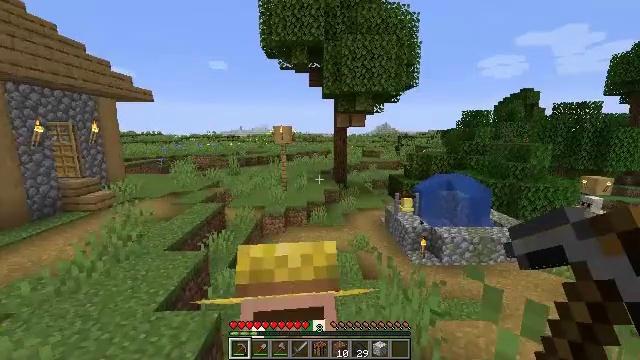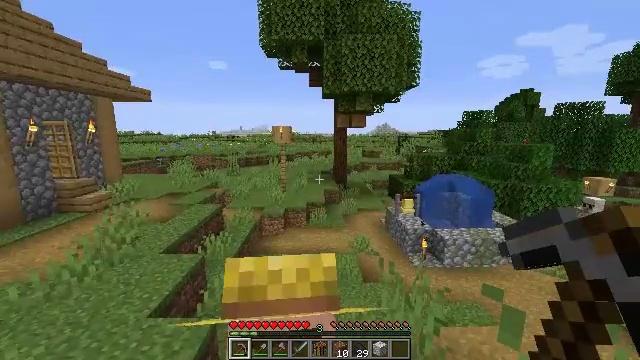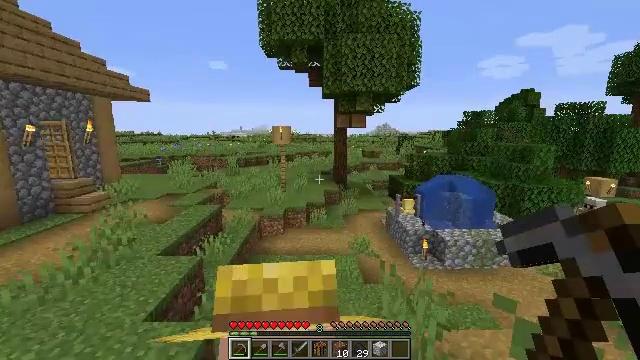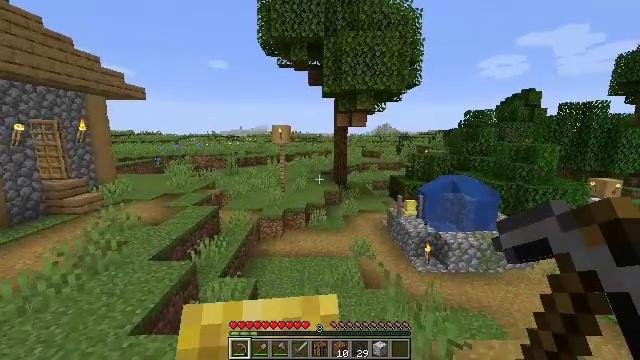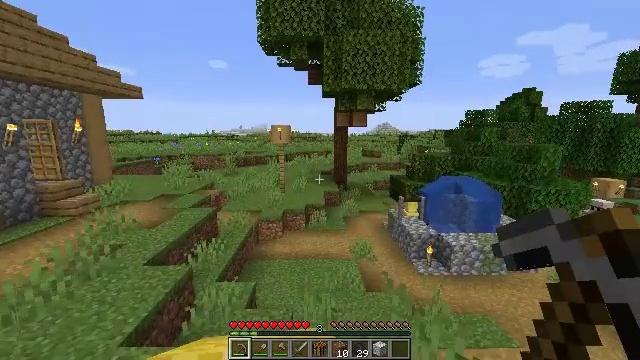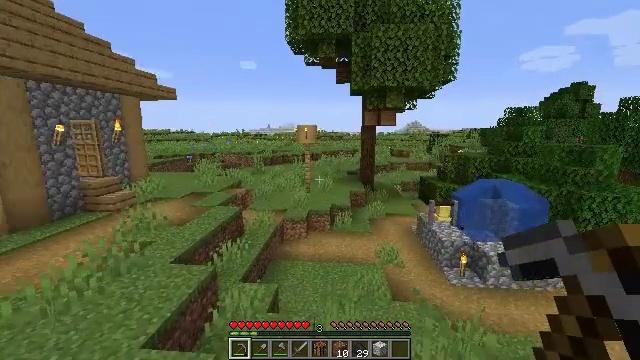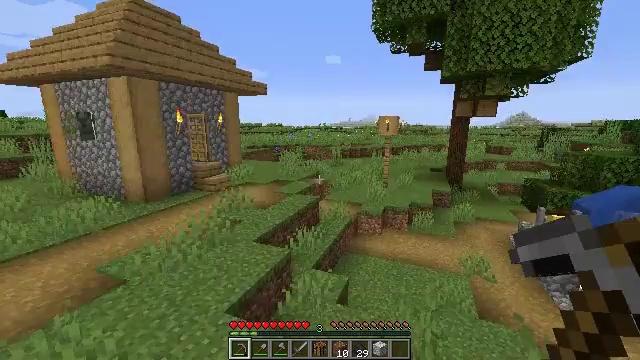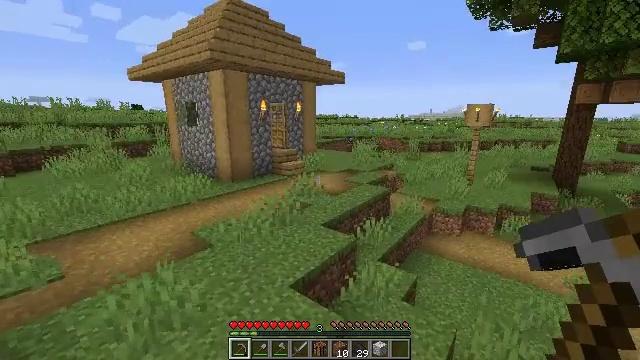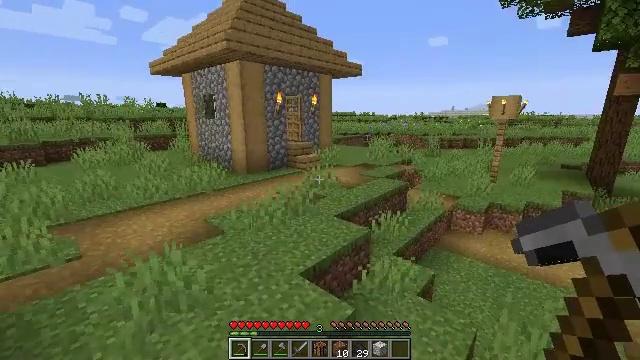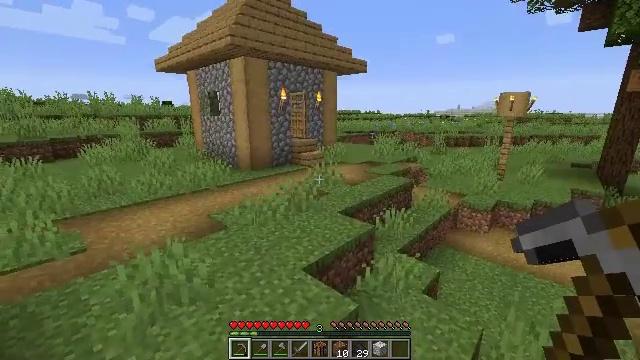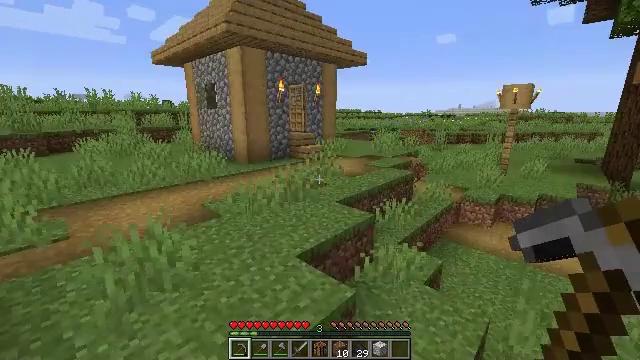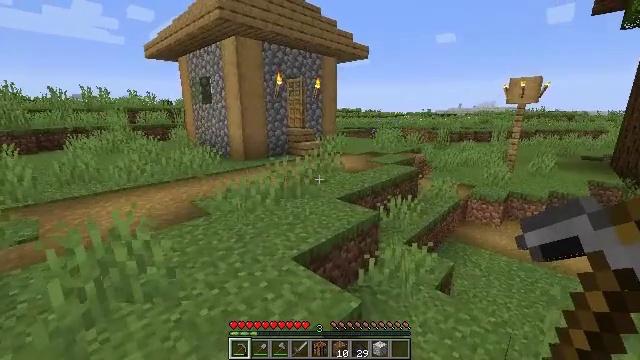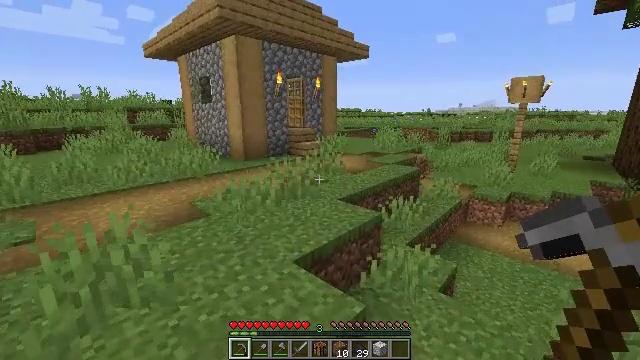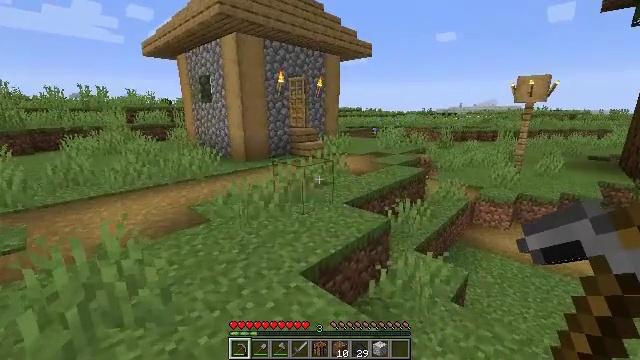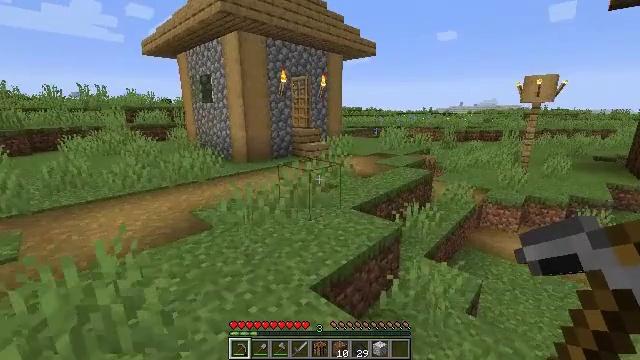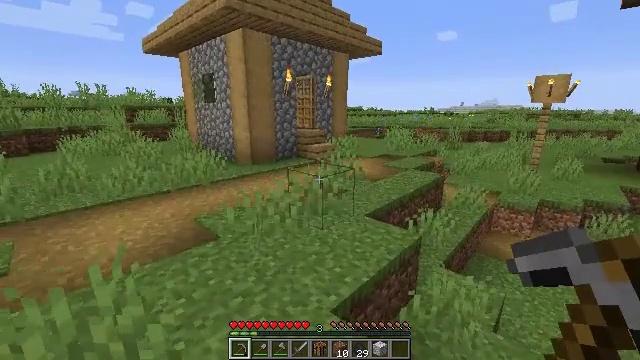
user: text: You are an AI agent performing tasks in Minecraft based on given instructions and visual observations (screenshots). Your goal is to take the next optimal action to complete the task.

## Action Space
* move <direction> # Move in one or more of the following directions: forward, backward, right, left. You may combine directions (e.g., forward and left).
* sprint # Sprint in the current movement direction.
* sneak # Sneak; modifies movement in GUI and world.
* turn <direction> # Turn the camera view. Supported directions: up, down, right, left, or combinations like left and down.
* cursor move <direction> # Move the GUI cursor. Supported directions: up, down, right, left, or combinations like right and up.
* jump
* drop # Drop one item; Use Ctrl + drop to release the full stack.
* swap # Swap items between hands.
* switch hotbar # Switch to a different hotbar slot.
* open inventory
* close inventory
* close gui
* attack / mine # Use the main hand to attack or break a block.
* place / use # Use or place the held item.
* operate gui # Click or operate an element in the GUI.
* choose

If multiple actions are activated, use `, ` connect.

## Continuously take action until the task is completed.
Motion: motion action
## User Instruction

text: Collect a hay block for crafting.
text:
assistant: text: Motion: move forward
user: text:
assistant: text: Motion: move forward
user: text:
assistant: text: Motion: move forward
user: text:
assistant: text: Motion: move forward
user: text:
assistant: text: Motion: move forward, turn left
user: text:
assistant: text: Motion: move forward, turn left and down
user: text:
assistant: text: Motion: move forward, turn left and down
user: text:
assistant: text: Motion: move forward, turn left
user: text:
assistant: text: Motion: move forward, turn left
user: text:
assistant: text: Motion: move forward and move left
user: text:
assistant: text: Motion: move forward and move left
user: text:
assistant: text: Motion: move forward and move left
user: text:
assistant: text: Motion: move forward and move left
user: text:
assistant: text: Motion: move forward and move left
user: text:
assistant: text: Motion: move forward and move left
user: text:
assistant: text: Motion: move forward and move left
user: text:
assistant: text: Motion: move forward and move left
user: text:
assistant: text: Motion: move forward
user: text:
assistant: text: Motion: move forward
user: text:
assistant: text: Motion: move forward
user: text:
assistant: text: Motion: move forward
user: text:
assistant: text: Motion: move forward, sprint
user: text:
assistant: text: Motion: move forward, sprint
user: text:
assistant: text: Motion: move forward, sprint
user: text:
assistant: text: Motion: move forward, sprint
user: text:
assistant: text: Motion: move forward, sprint
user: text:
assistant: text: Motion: move forward, sprint
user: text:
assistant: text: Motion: move forward, sprint
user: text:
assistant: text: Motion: move forward, sprint
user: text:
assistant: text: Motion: move forward, sprint